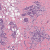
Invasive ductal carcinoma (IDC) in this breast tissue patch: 1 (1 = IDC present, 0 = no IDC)